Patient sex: M
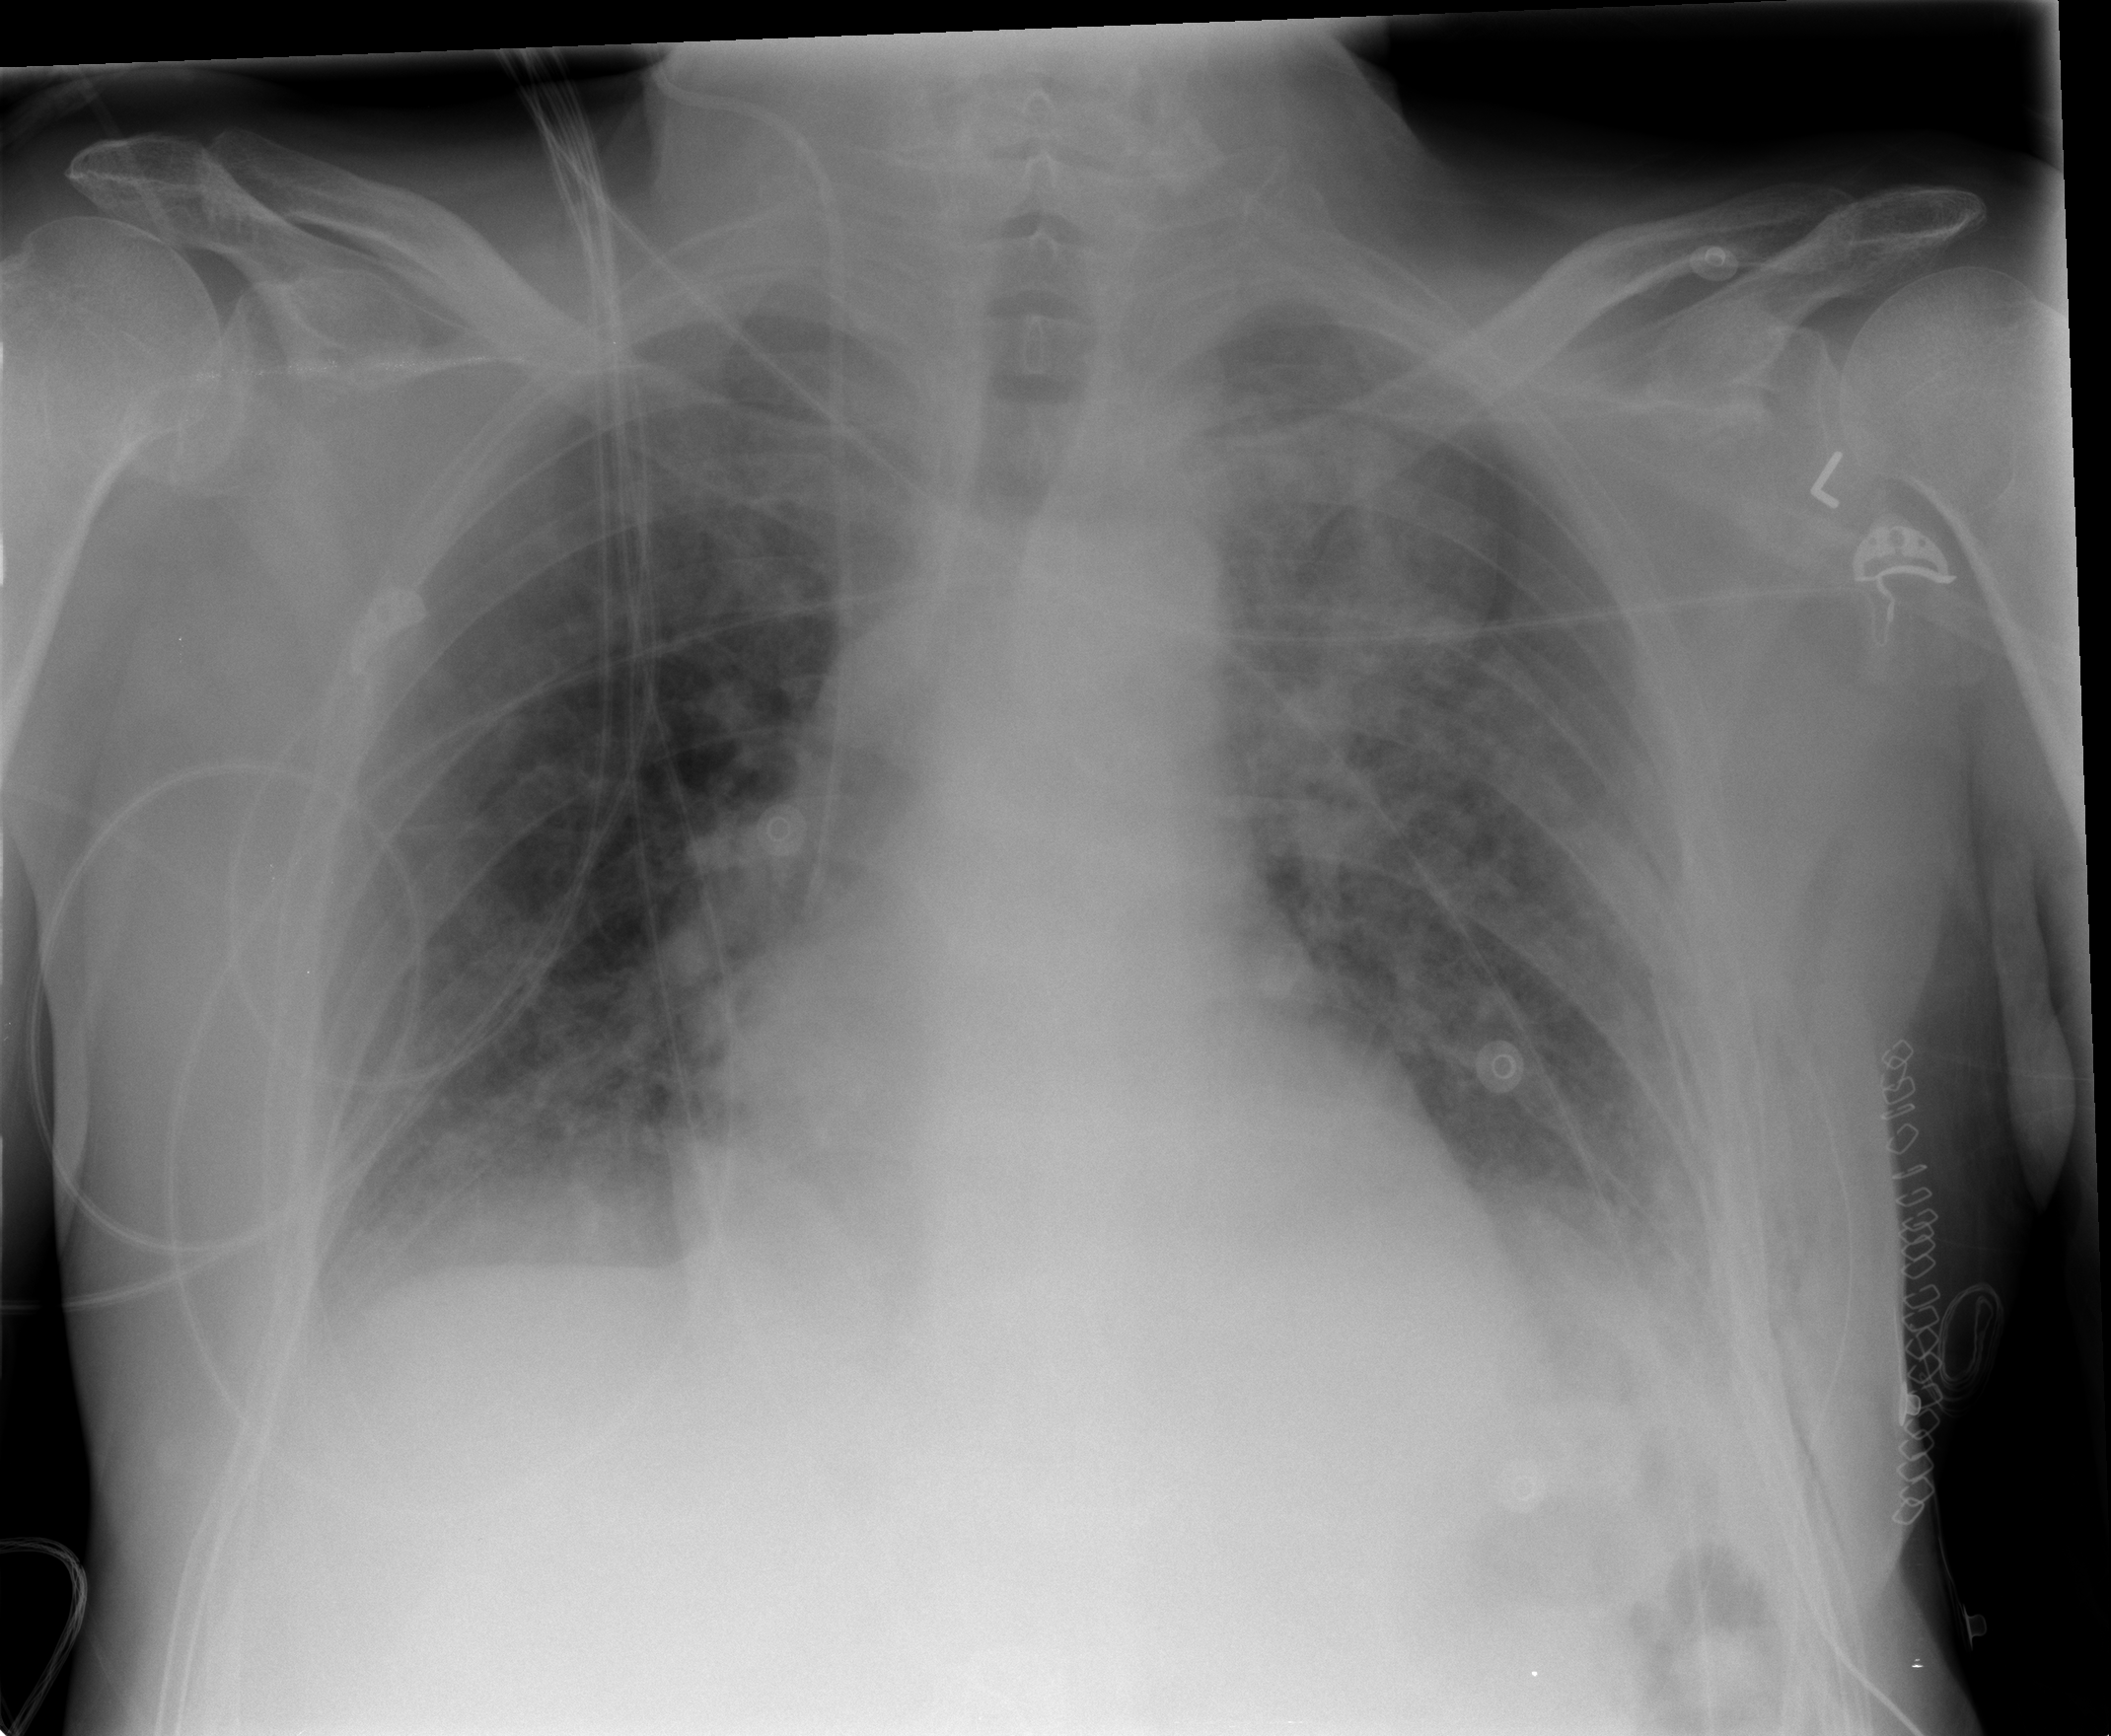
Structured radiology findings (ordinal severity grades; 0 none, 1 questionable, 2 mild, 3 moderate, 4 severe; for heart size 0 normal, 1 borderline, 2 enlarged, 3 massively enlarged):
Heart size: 1
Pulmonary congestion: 2
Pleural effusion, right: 2
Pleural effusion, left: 2
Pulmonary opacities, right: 2
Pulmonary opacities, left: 3
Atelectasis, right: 2
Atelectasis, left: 3